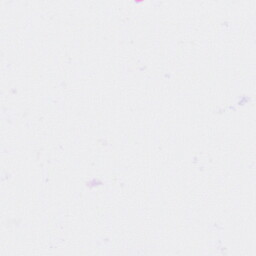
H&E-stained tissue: Kidney